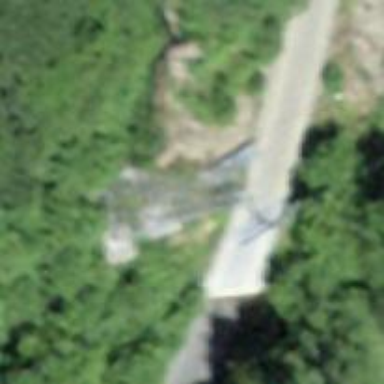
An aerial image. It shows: Pylon for aerialway.